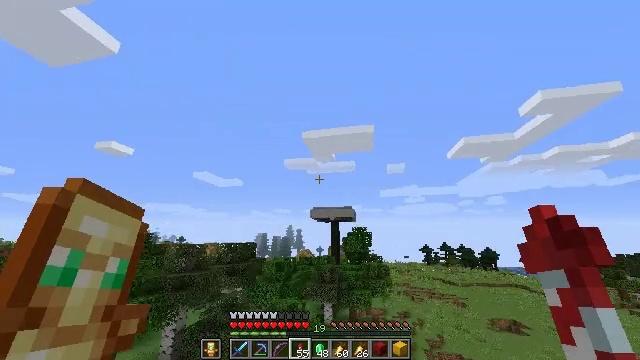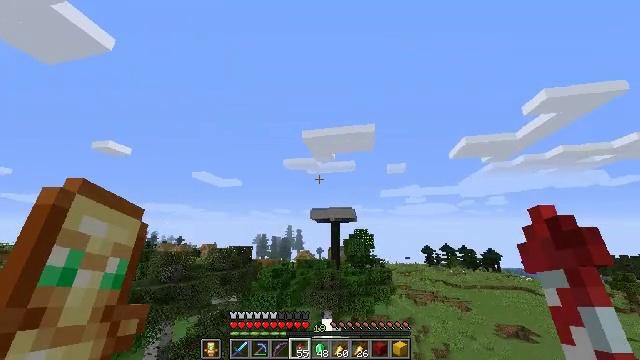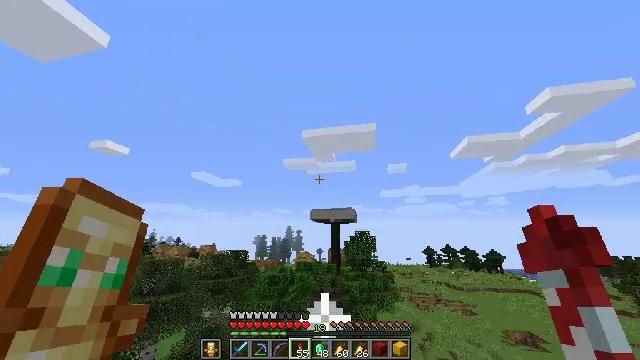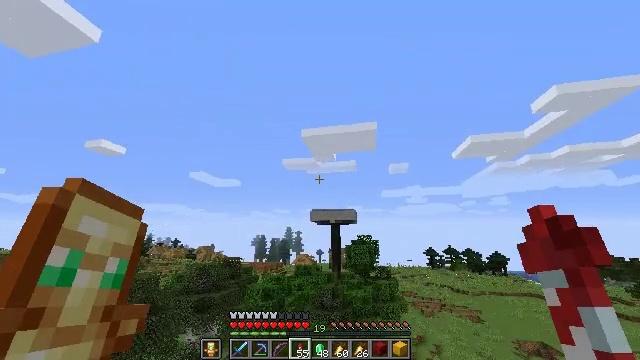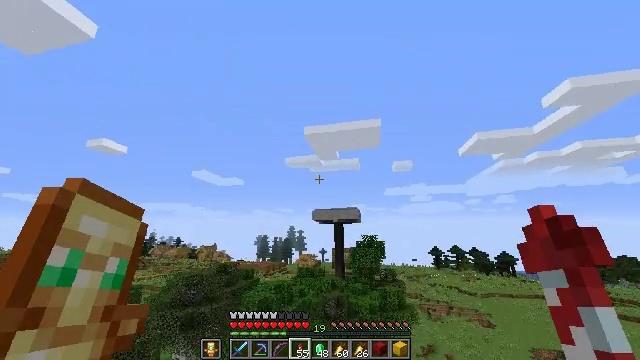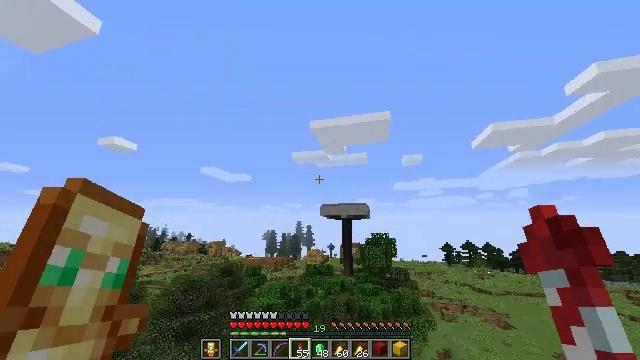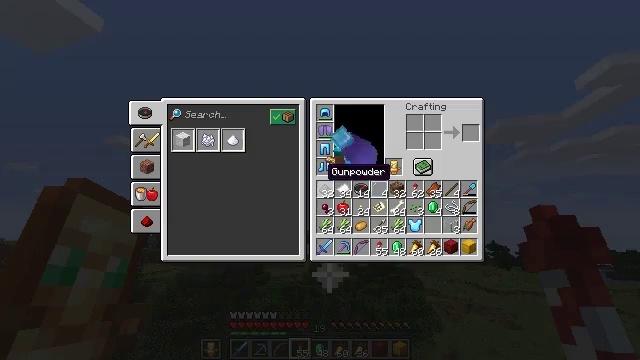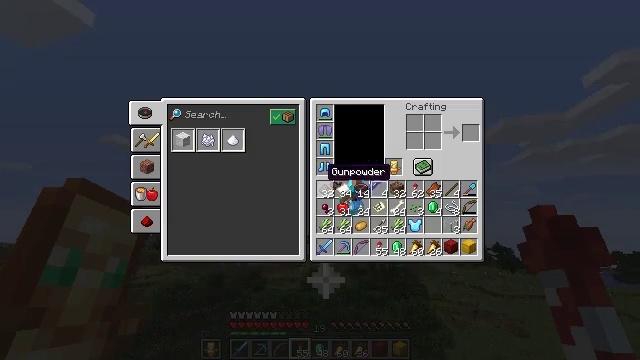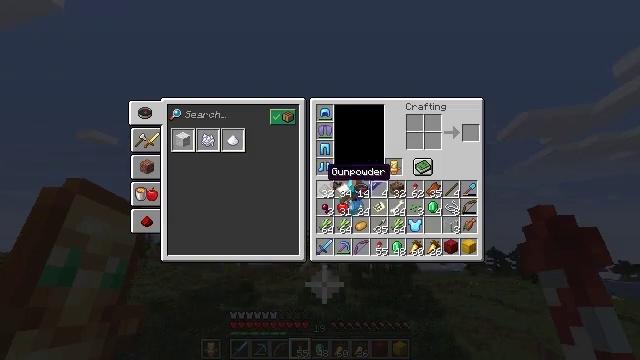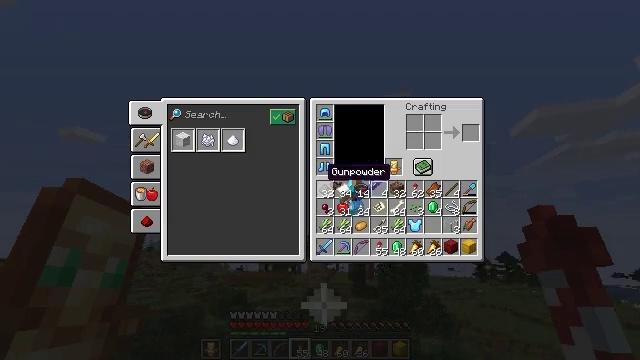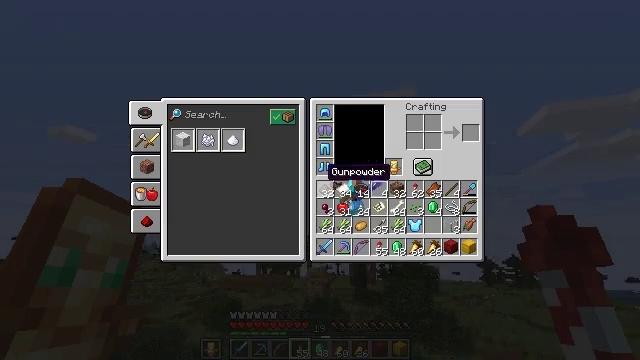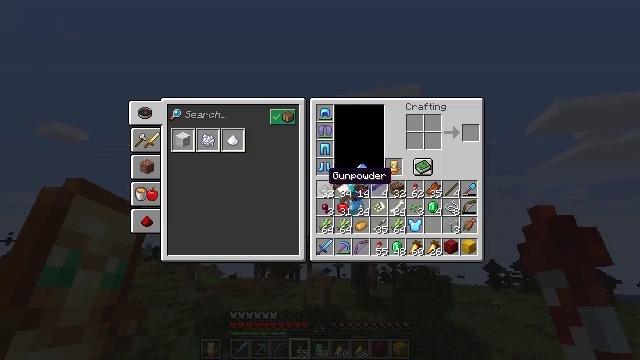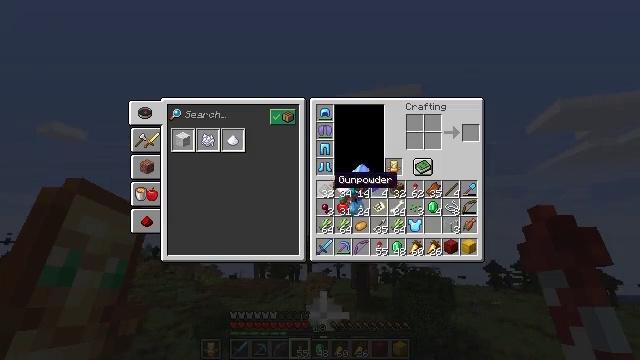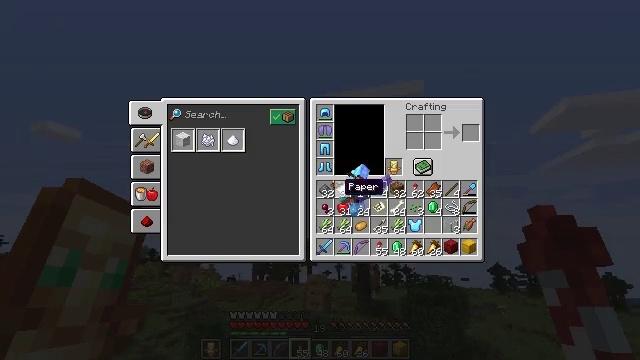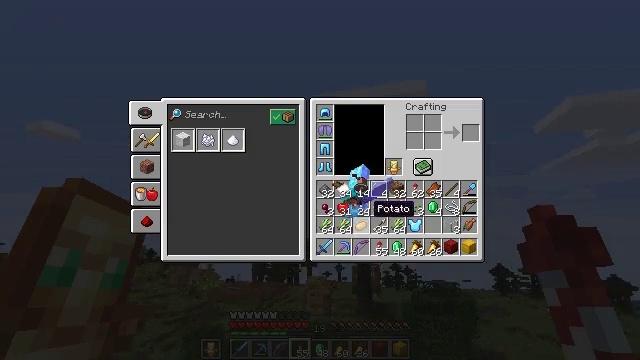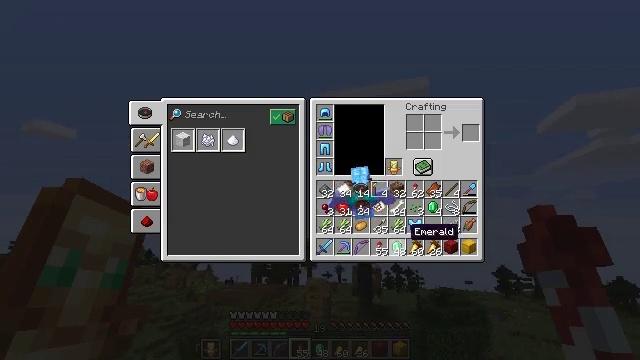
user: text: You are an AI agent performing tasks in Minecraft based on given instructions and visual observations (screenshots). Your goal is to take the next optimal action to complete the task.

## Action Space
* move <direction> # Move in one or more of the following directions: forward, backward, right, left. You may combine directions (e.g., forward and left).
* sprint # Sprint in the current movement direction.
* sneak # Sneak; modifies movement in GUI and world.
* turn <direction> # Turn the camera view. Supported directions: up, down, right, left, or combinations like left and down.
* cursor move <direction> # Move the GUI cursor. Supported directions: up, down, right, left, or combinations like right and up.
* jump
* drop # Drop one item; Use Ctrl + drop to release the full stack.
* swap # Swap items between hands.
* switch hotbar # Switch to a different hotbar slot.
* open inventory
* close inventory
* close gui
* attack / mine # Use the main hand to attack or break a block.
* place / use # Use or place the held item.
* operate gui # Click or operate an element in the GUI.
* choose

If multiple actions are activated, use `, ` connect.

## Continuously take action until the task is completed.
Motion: motion action
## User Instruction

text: Mine spruce planks to gather materials.
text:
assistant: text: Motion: move forward, sprint, jump
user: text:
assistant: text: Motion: move forward, sprint, jump
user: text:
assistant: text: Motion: move forward, sprint, jump
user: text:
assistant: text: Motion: move forward, sprint, jump
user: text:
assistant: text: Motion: move forward, sprint, turn left and down
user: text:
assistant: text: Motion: move forward, sprint, open inventory
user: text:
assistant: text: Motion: move forward, sprint, open inventory
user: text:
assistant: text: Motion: move forward, sprint, open inventory
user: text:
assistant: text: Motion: move forward, sprint, open inventory
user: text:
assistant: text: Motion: move forward, sprint
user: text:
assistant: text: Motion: move forward, sprint
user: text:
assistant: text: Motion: move forward, sprint
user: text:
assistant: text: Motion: move forward, sprint, cursor move right and down
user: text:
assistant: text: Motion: move forward, sprint, cursor move right and down
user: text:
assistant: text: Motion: move forward, sprint, cursor move right and down
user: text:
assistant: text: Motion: move forward, sprint, cursor move right and down
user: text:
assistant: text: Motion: move forward, sprint
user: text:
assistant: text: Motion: move forward, sprint
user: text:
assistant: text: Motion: move forward, sprint, cursor move left
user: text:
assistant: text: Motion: move forward, sprint, cursor move left and up
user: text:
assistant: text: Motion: move forward, sprint, cursor move left and up
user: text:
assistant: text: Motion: move forward, sprint
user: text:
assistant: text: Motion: move forward, sprint
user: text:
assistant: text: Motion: move forward, sprint
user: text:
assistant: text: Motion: move forward, sprint, close inventory
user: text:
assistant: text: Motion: move forward, turn down, close inventory
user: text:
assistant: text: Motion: move forward, turn right and down
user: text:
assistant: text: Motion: move forward, turn right and down
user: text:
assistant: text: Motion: move forward, sprint, turn down
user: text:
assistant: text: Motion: move forward, sprint, turn down